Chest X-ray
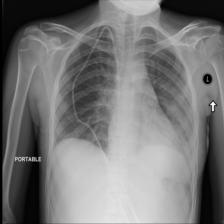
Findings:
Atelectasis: negative
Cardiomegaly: negative
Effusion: negative
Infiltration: negative
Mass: negative
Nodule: negative
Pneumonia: negative
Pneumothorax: negative
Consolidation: negative
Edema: negative
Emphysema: negative
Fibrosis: negative
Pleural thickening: negative
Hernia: negative